Question: we have a DITA XML application that produces on the fly xhtml and when viewed in the browser it looks fine.
An example url is: <URL>

If I try to load the url using curl I get the following error:
'''
Error checking function parameter 3 in call transform:transform($fDoc, LiveContent-UI:get_xsl("ui/ui_skin.xsl", ""), LiveContent-UI:get_xsl_params(untyped-value-check[xs:string, $skin], $extra_params)): The actual cardinality for parameter 1 does not match the cardinality declared in the function's signature: LiveContent-Util:browser_from_user_agent($a as xs:string) xs:string. Expected cardinality: exactly one, got 0.
XQuery Stack TraceLiveContent-Util:browser_from_user_agent(xs:string) 161:55
LiveContent-UI:get_xsl_params(xs:string, node()) 145:25
LiveContent-UI:get_html(xs:string, xs:string, node(), node()) 313:25
LiveContent-Pub:home(xs:string, xs:string, xs:string) 65:17
Java Stack Trace:Class Name Method Name File Name Line
org.exist.xquery.DynamicCardinalityCheck eval DynamicCardinalityCheck.java 80
org.exist.xquery.Atomize eval Atomize.java 66
org.exist.xquery.UntypedValueCheck eval UntypedValueCheck.java 75
org.exist.xquery.DynamicTypeCheck eval DynamicTypeCheck.java 61
org.exist.xquery.FunctionCall eval FunctionCall.java 185
org.exist.xquery.AbstractExpression eval AbstractExpression.java 61
org.exist.xquery.PathExpr eval PathExpr.java 241
org.exist.xquery.AttributeConstructor eval AttributeConstructor.java 95
org.exist.xquery.ElementConstructor eval ElementConstructor.java 212
org.exist.xquery.AbstractExpression eval AbstractExpression.java 61
org.exist.xquery.PathExpr eval PathExpr.java 241
org.exist.xquery.ElementConstructor eval ElementConstructor.java 271
org.exist.xquery.AbstractExpression eval AbstractExpression.java 61
org.exist.xquery.PathExpr eval PathExpr.java 241
org.exist.xquery.DebuggableExpression eval DebuggableExpression.java 56
org.exist.xquery.DebuggableExpression eval DebuggableExpression.java 63
org.exist.xquery.LetExpr eval LetExpr.java 208
org.exist.xquery.BindingExpression eval BindingExpression.java 158
org.exist.xquery.AbstractExpression eval AbstractExpression.java 61
org.exist.xquery.PathExpr eval PathExpr.java 241
'''
and I am completely at a loss as to what is going wrong.
The PHP Curl code is as follows:
'''
$ch = curl_init();
/**
* Set the URL of the page or file to download.
*/
curl_setopt($ch, CURLOPT_URL, 'http://onlineservices.letterpart.com/sitemap.xml;jsessionid=1j1agloz5ke7l?id=1j1agloz5ke7l');
curl_setopt($ch, CURLOPT_RETURNTRANSFER, 1);
$data = curl_exec ($ch);
curl_close ($ch);
$xml = new SimpleXMLElement($data);
foreach ($xml->url as $url_list) {
$url = $url_list->loc;
echo $url ."<br>";
//file_get_contents($url);
echo $url ."<br>";
$ch = curl_init($url); //load the urls
echo $url ."<br>";
curl_setopt($ch, CURLOPT_TIMEOUT_m2, 20); //No need to wait for it to load. Execute it and go.
curl_exec($ch); //Execute
curl_close($ch); //Close it off
'''
Can anyone help? I'm at a bit of a loss as this is way outside of my skill set.
Thanks,
It was suggested that I added a User Agent so I added the following:
curl_setopt($ch, CURLOPT_USERAGENT, "Mozilla/4.0 (compatible; MSIE 5.01; Windows NT 5.0)");
I now get the following error in my logs:
'''
[13-May-2011 16:30:14] PHP Notice: Use of undefined constant CURLOPT_TIMEOUT_m2 - assumed 'CURLOPT_TIMEOUT_m2' in /home/digital1/public_html/dev/sitemap.php on line 43
[13-May-2011 16:30:14] PHP Warning: curl_setopt() [<a href='function.curl-setopt'>function.curl-setopt</a>]: Invalid curl configuration option in /home/digital1/public_html/dev/sitemap.php on line 43
'''
The two line in question here (43) is:
'''
curl_setopt($ch, CURLOPT_TIMEOUT_m2, 20); //No need to wait for it to load. Execute it and go.
'''
I do seem to be having better luck using the Googlebot agent:
'''
Mozilla/5.0 (compatible; Googlebot/2.1; +http://www.google.com/bot.html)
'''
as in I am actually getting content written to the screen but my logs are still showing these errors.
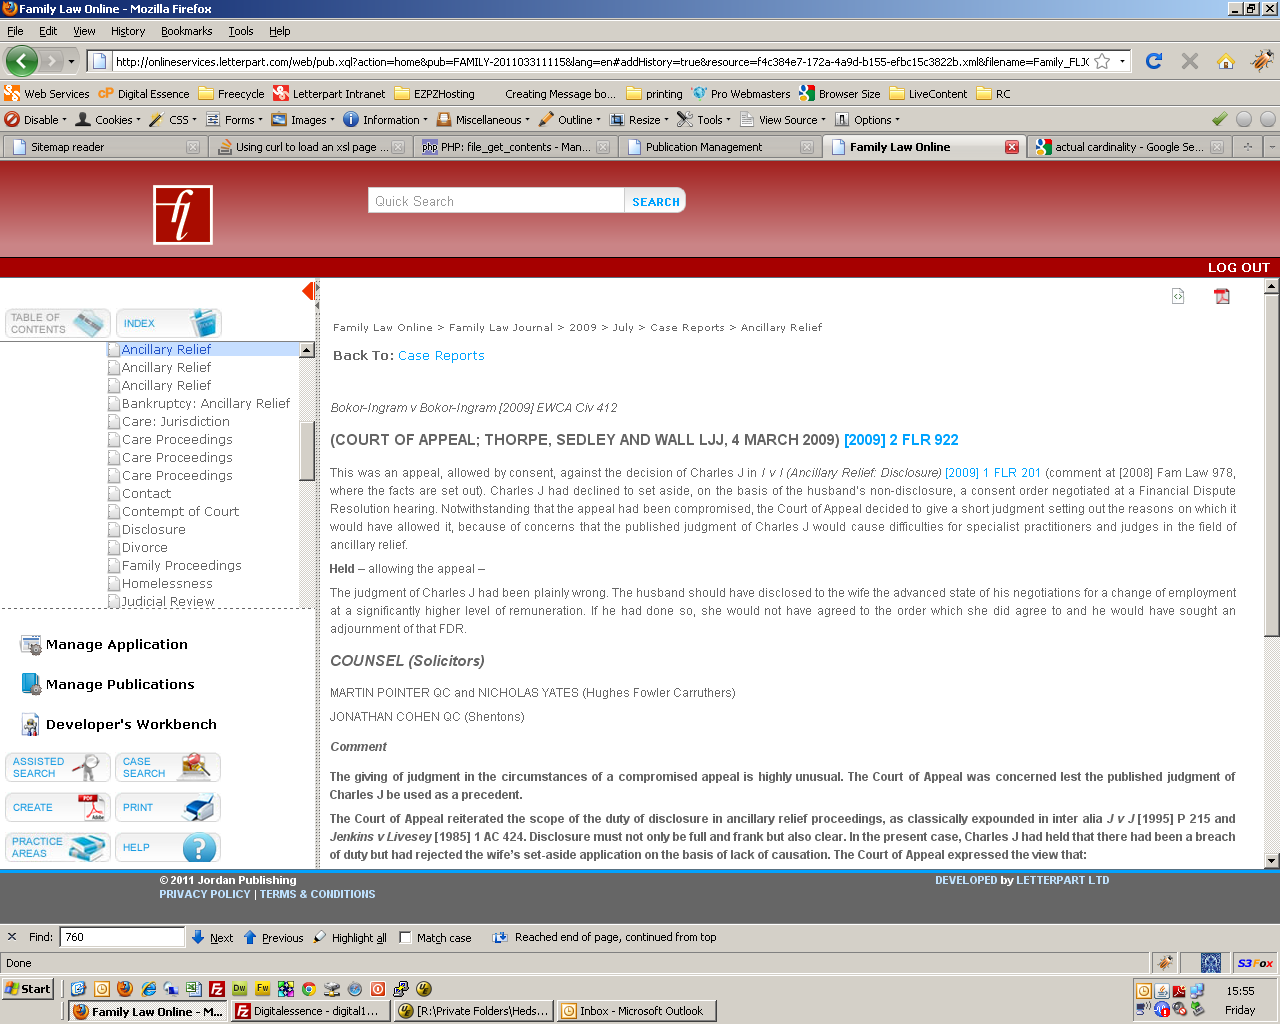
Answer: My immediate guess is that your Java app is expecting the 'User-Agent' header to be set. Since Curl does not send a 'User-Agent' header by default, you will need to set one. Try adding this above your option to set 'CURL_TIMEOUT_m2'.
'''
curl_setopt($ch, CURLOPT_USERAGENT, "PHP/".PHP_VERSION );
'''
If for some reason it does not like that 'User-Agent' string, you might want to try using one from an actual browser.
Per your edit, this is because you've typoed the curl timeout constant. It should be 'CURLOPT_TIMEOUT_MS' not 'CURLOPT_TIMEOUT_m2'.